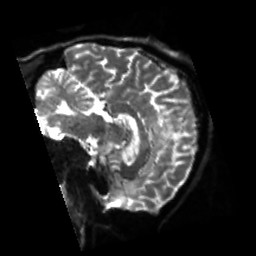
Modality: sbref
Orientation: sagittal
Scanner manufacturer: siemens
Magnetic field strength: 3 T
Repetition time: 4 s
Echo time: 0.0594 s